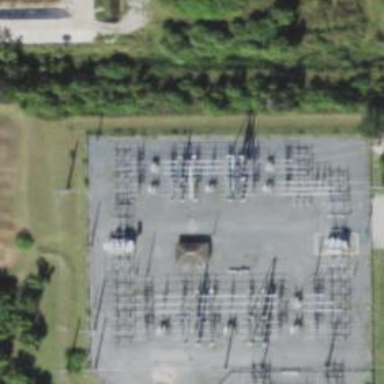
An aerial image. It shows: Switch for power supply.